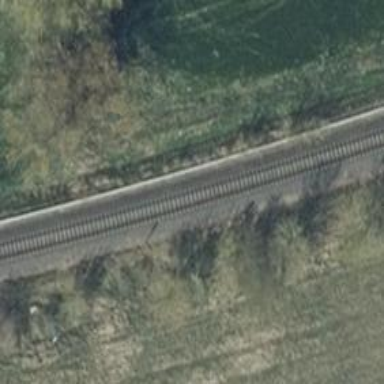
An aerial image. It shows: Railway signal.